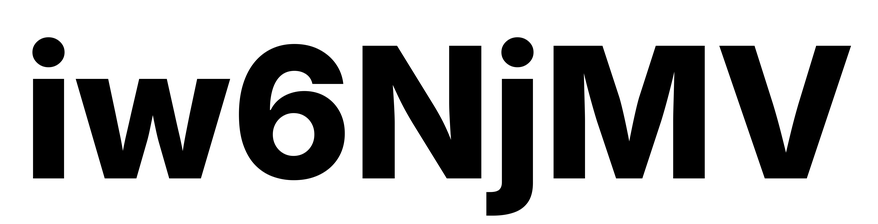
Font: Inter_ExtraBold